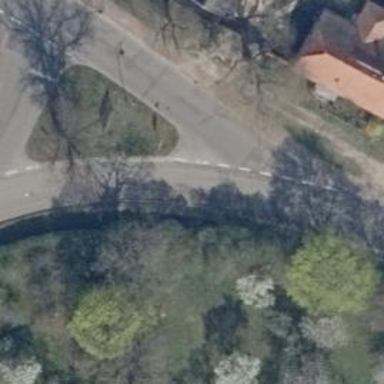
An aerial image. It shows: Secondary road with asphalt surface. There is sidewalk on the left side.